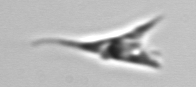
Label: Chrysochromulina_lanceolata